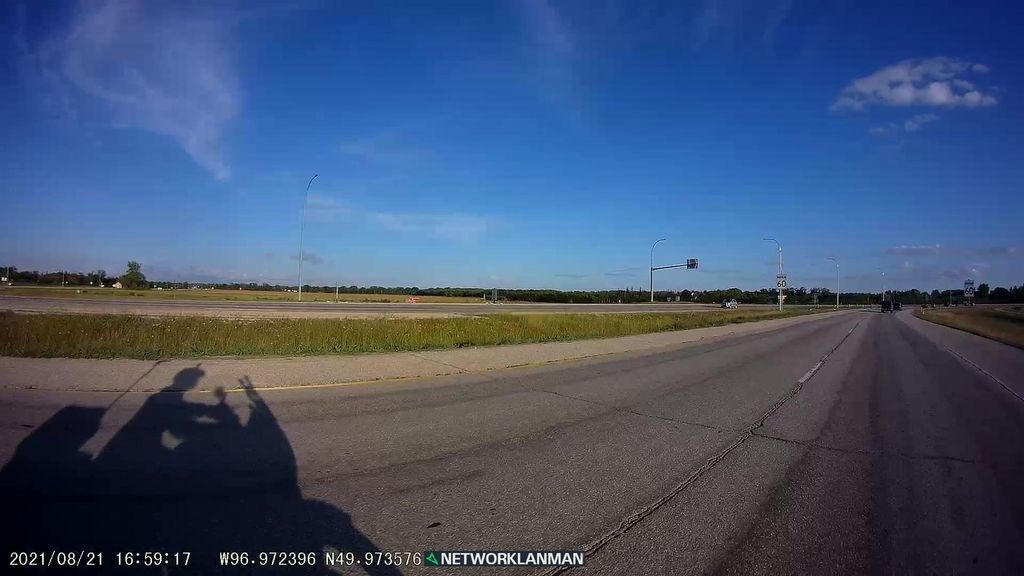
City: winnipeg